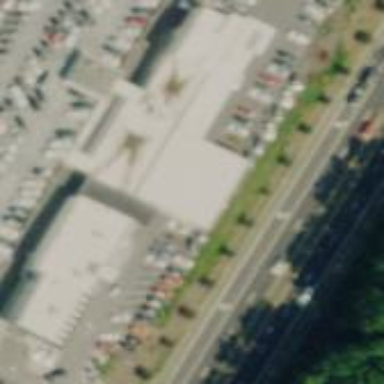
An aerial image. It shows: Building housing car shop.